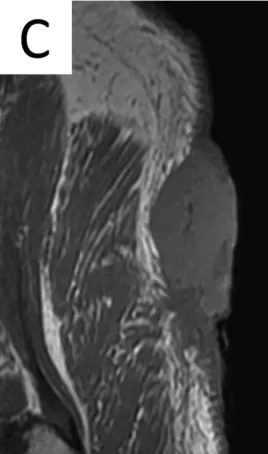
(c) Sagittal T1-weighted MRI scan of the tumor.
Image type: radiology (mri)